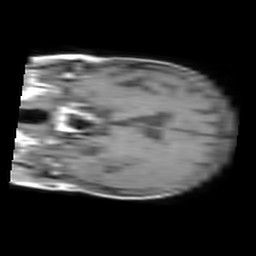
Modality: T1w
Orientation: coronal
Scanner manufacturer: philips
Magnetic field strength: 1.5 T
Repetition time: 0.55 s
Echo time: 0.015 s